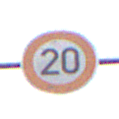
Verkehrszeichen: Geschwindigkeit20
Umgebung: Outdoor, Nature
Tageszeit: Midday
Wetter: Overcast
Licht: Natural
Jahreszeit: NotSpecified
Kontrast: LowContrast